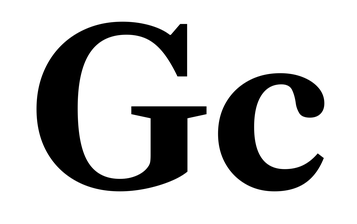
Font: LibreCaslonText_Bold